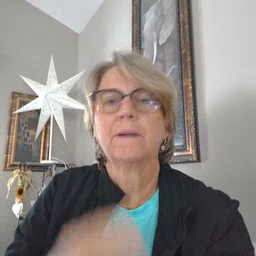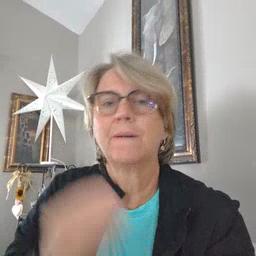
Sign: boat